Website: walmart
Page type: address-validator
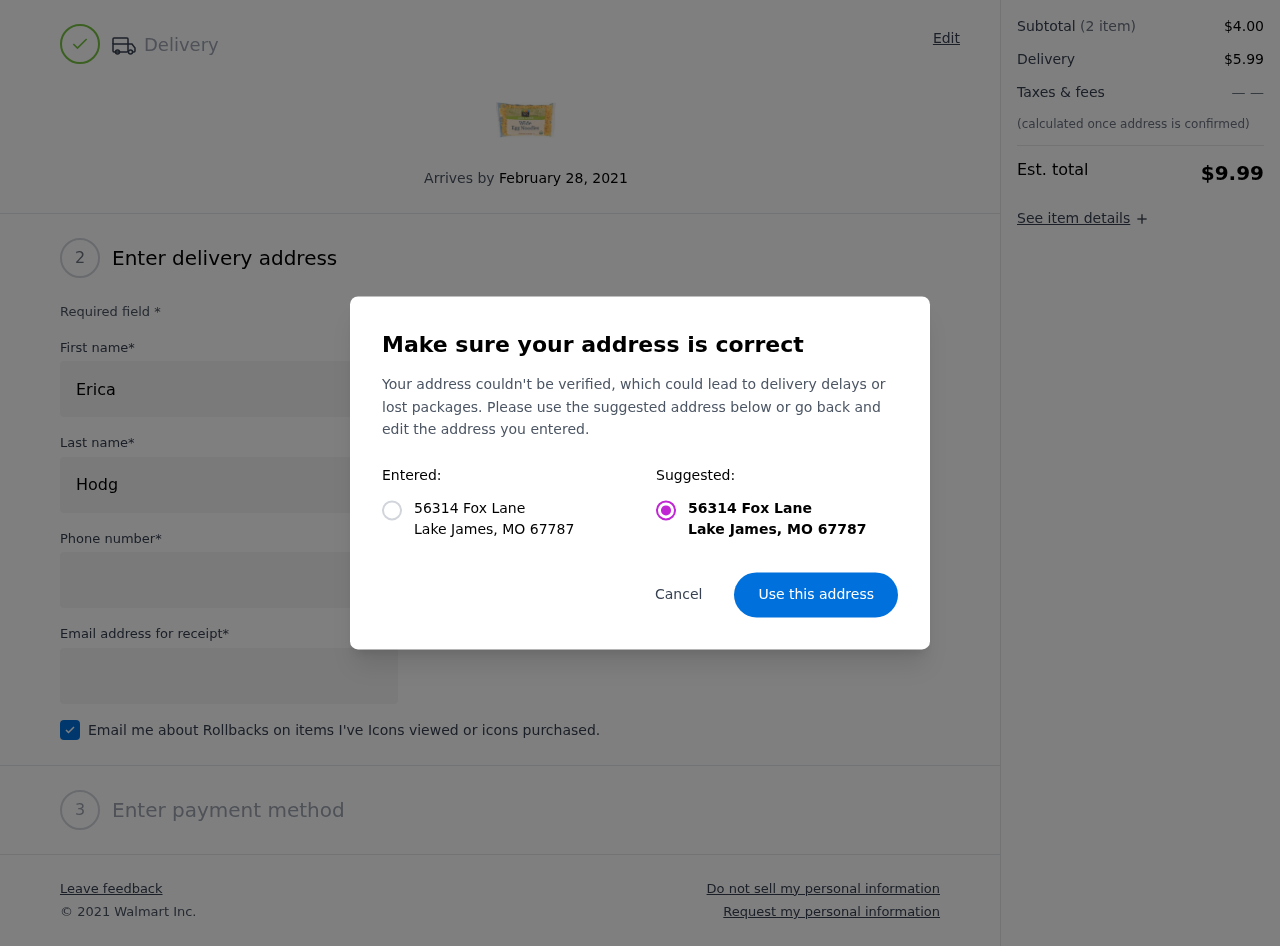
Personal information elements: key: PII_CITY
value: Lake James
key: PII_POSTCODE
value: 67787
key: PII_STATE_ABBR
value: MO
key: PII_STREET
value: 56314 Fox Lane
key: PII_FIRSTNAME
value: Erica
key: PII_LASTNAME
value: Hodges
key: PII_PHONE
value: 8105508353
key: PII_EMAIL
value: ericahodges@yahoo.com
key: PII_POSTCODE_FULL
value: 67787
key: PII_POSTCODE_NUMERIC
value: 67787
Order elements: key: ORDER_DELIVERY_DATE
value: February 28, 2021
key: ORDER_SUBTOTAL
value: $4.00
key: ORDER_SHIPPING_COST
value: $5.99
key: ORDER_TOTAL
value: $9.99